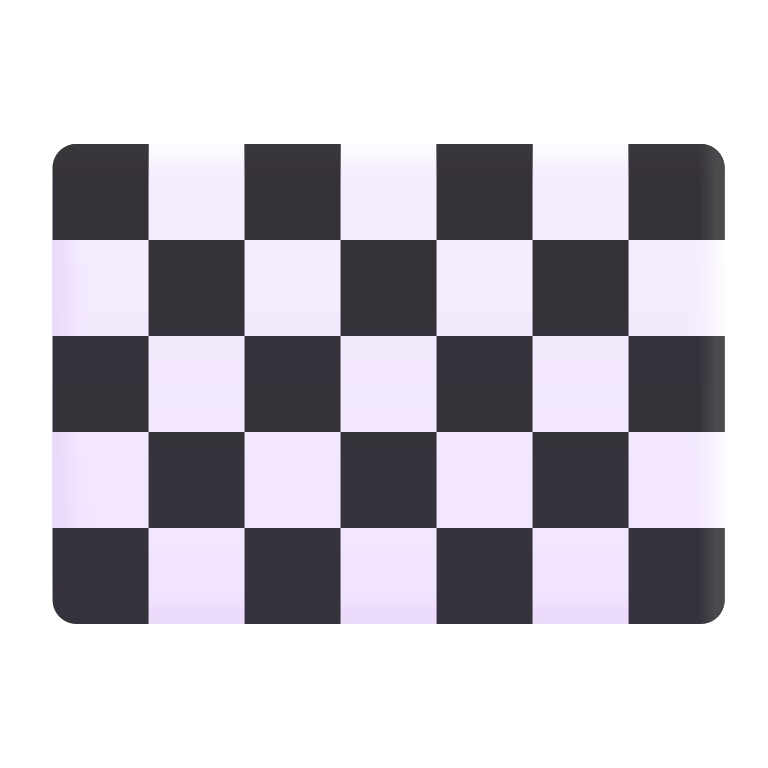
chequered flag color